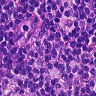
Metastatic tissue present: no